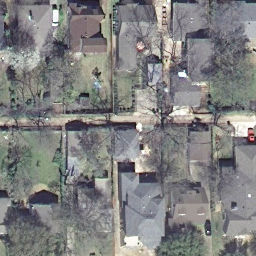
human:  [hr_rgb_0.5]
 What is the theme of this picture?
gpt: medium residential